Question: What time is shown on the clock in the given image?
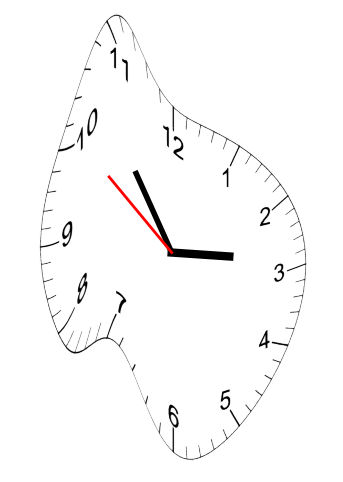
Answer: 02:53:51